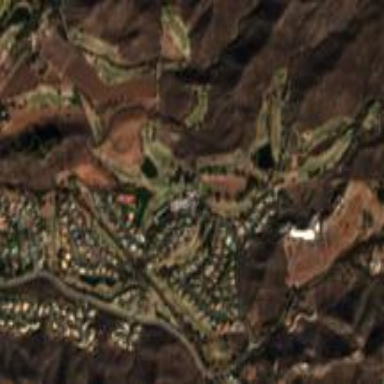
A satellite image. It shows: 18-hole golf course providing leisure land for golf enthusiasts.